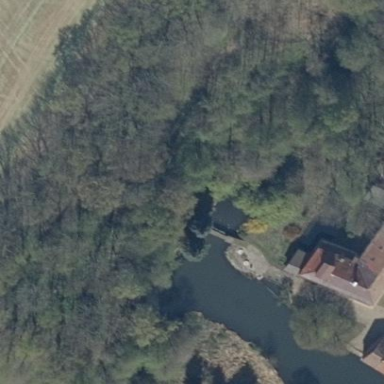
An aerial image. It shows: Pond surrounded by natural water.